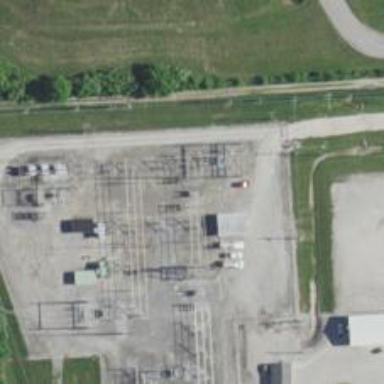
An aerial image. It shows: Switch used for power control.